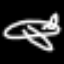
Label: airplane